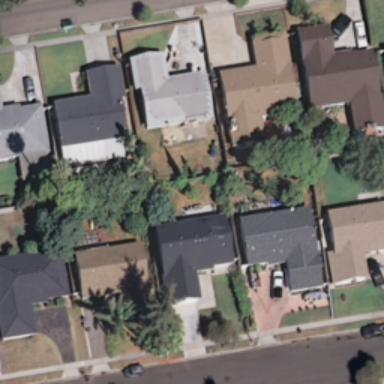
It is a medium residential area .